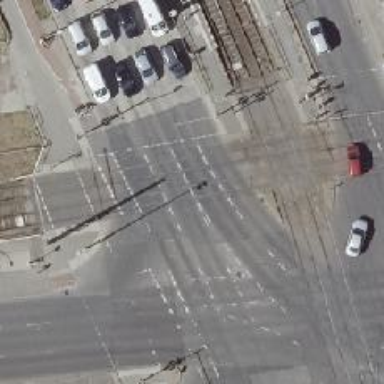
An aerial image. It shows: Tram level crossing on railway.